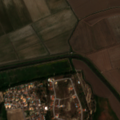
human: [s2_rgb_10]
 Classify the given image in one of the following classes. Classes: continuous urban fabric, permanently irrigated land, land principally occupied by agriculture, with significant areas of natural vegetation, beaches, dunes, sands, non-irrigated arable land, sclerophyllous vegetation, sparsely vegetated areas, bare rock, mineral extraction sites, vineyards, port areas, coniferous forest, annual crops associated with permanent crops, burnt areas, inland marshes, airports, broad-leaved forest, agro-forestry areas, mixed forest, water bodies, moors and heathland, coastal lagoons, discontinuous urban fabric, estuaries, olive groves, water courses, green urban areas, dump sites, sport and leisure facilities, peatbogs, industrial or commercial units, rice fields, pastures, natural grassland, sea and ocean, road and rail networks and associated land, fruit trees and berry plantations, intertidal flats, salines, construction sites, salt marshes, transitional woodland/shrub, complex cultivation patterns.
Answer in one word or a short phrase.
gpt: continuous urban fabric, construction sites, permanently irrigated land, rice fields, complex cultivation patterns